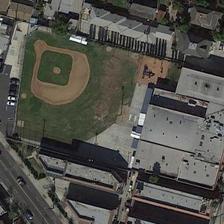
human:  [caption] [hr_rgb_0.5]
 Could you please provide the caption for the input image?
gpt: a baseball field next to a road is semisurrounded by many buildings .

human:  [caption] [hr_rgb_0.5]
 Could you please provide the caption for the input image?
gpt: a baseball field is surrounded by many buildings and a road .

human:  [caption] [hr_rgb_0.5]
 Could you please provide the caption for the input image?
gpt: the fan-shaped grassland is located near the road and some gray buildings .

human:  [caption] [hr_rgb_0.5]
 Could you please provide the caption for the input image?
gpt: a baseball field and some buildings are in one side of a road .

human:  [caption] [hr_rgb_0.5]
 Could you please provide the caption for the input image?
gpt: a baseball field next to a road is semisurrounded by many buildings .